Question: I'm currently fiddling with a Windows Phone 8 Gui but i have run into some problems. The idea is rather simple:
There's a scrollviewer in the App that has 3 items in it. One of them (A) is always visible and has a fixed height. The two others (B and C) are supposed to have a dynamic height that uses the rest of the available screenspace in the scrollviewer (see sketch)

I have not been able to either
1) Find a XAML definitions that allows me to set-up the layout in the described way. The main Problem is getting the content in the scrollviewer to automatically have the correct height for the scrolling to happen and everything to line up exactly.
or
2) Dynamically set the correct height for all items in the code behind. My main problem here is getting the heights of the dynamically sized objects. Whatever i try i either get 0,0 or 0 or NaN.
here is the XAML code i have so far
'''
<phone:PhoneApplicationPage
x:Class="PhoneApp1.MainPage"
xmlns="http://schemas.microsoft.com/winfx/2006/xaml/presentation"
xmlns:x="http://schemas.microsoft.com/winfx/2006/xaml"
xmlns:phone="clr-namespace:Microsoft.Phone.Controls;assembly=Microsoft.Phone"
xmlns:shell="clr-namespace:Microsoft.Phone.Shell;assembly=Microsoft.Phone"
xmlns:d="http://schemas.microsoft.com/expression/blend/2008"
xmlns:mc="http://schemas.openxmlformats.org/markup-compatibility/2006"
mc:Ignorable="d"
FontFamily="{StaticResource PhoneFontFamilyNormal}"
FontSize="{StaticResource PhoneFontSizeNormal}"
Foreground="{StaticResource PhoneForegroundBrush}"
SupportedOrientations="Portrait" Orientation="Portrait"
shell:SystemTray.IsVisible="True">
<Grid x:Name="LayoutRoot" Background="Transparent">
<Grid.RowDefinitions>
<RowDefinition Height="224"/>
<RowDefinition/>
</Grid.RowDefinitions>
<StackPanel x:Name="TitlePanel" Grid.Row="0" Margin="0,0,0,108">
<TextBlock x:Name="subtitle" Text="Help Me" Style="{StaticResource PhoneTextNormalStyle}" Margin="12,0"/>
<TextBlock x:Name="title" Margin="0" Style="{StaticResource PhoneTextTitle1Style}">
<Run Text="StackOverflow"/>
<Run Text="!"/>
</TextBlock>
</StackPanel>
<Grid x:Name="ContentPanel" Margin="0,136,0,0" Grid.RowSpan="2">
<ScrollViewer x:Name="mainScrollViewer" HorizontalAlignment="Left" VerticalAlignment="Top" Height="633" Margin="0">
<Grid x:Name="contentGrid" HorizontalAlignment="Left" VerticalAlignment="Center">
<Grid.RowDefinitions>
<RowDefinition Height="*"/>
<RowDefinition Height="300"/>
<RowDefinition Height="*"/>
</Grid.RowDefinitions>
<!--Here are my Elements A, B, C -->
<Image x:Name="element_B" Grid.Row="0" Stretch="Fill" Source="/Assets/b5xhG.png"/>
<Image x:Name="element_A" Grid.Row="1" Stretch="Fill" Source="/Assets/b5xhG.png"/>
<Image x:Name="element_C" Grid.Row="2" Stretch="Fill" Source="/Assets/b5xhG.png"/>
</Grid>
</ScrollViewer>
</Grid>
</Grid>
</phone:PhoneApplicationPage>
'''
and here's my minimal code behind
'''
using System;
using System.Collections.Generic;
using System.Linq;
using System.Net;
using System.Windows;
using System.Windows.Controls;
using System.Windows.Navigation;
using Microsoft.Phone.Controls;
using Microsoft.Phone.Shell;
using PhoneApp1.Resources;
namespace PhoneApp1
{
public partial class MainPage : PhoneApplicationPage
{
// Konstruktor
public MainPage()
{
InitializeComponent();
/*when the app starts, the height of the ContentGrid should be equal to the height of the Scrollviewer,
* therefore the height that element A and B should be together*/
var BAndCHeight = contentGrid.Height - element_A.Height;
/*with that in mind, the new height of the Content in the Scrollviewer should be */
var contentGridSupposedHeight = 2 * BAndCHeight + element_A.Height;
}
}
}
'''
Can anyone give me a hint how this is supposed to be done? Maybe I'm missing something. If not, how do i get the correct heights of the Elements so i can scale them myself?
Thanks for your help!
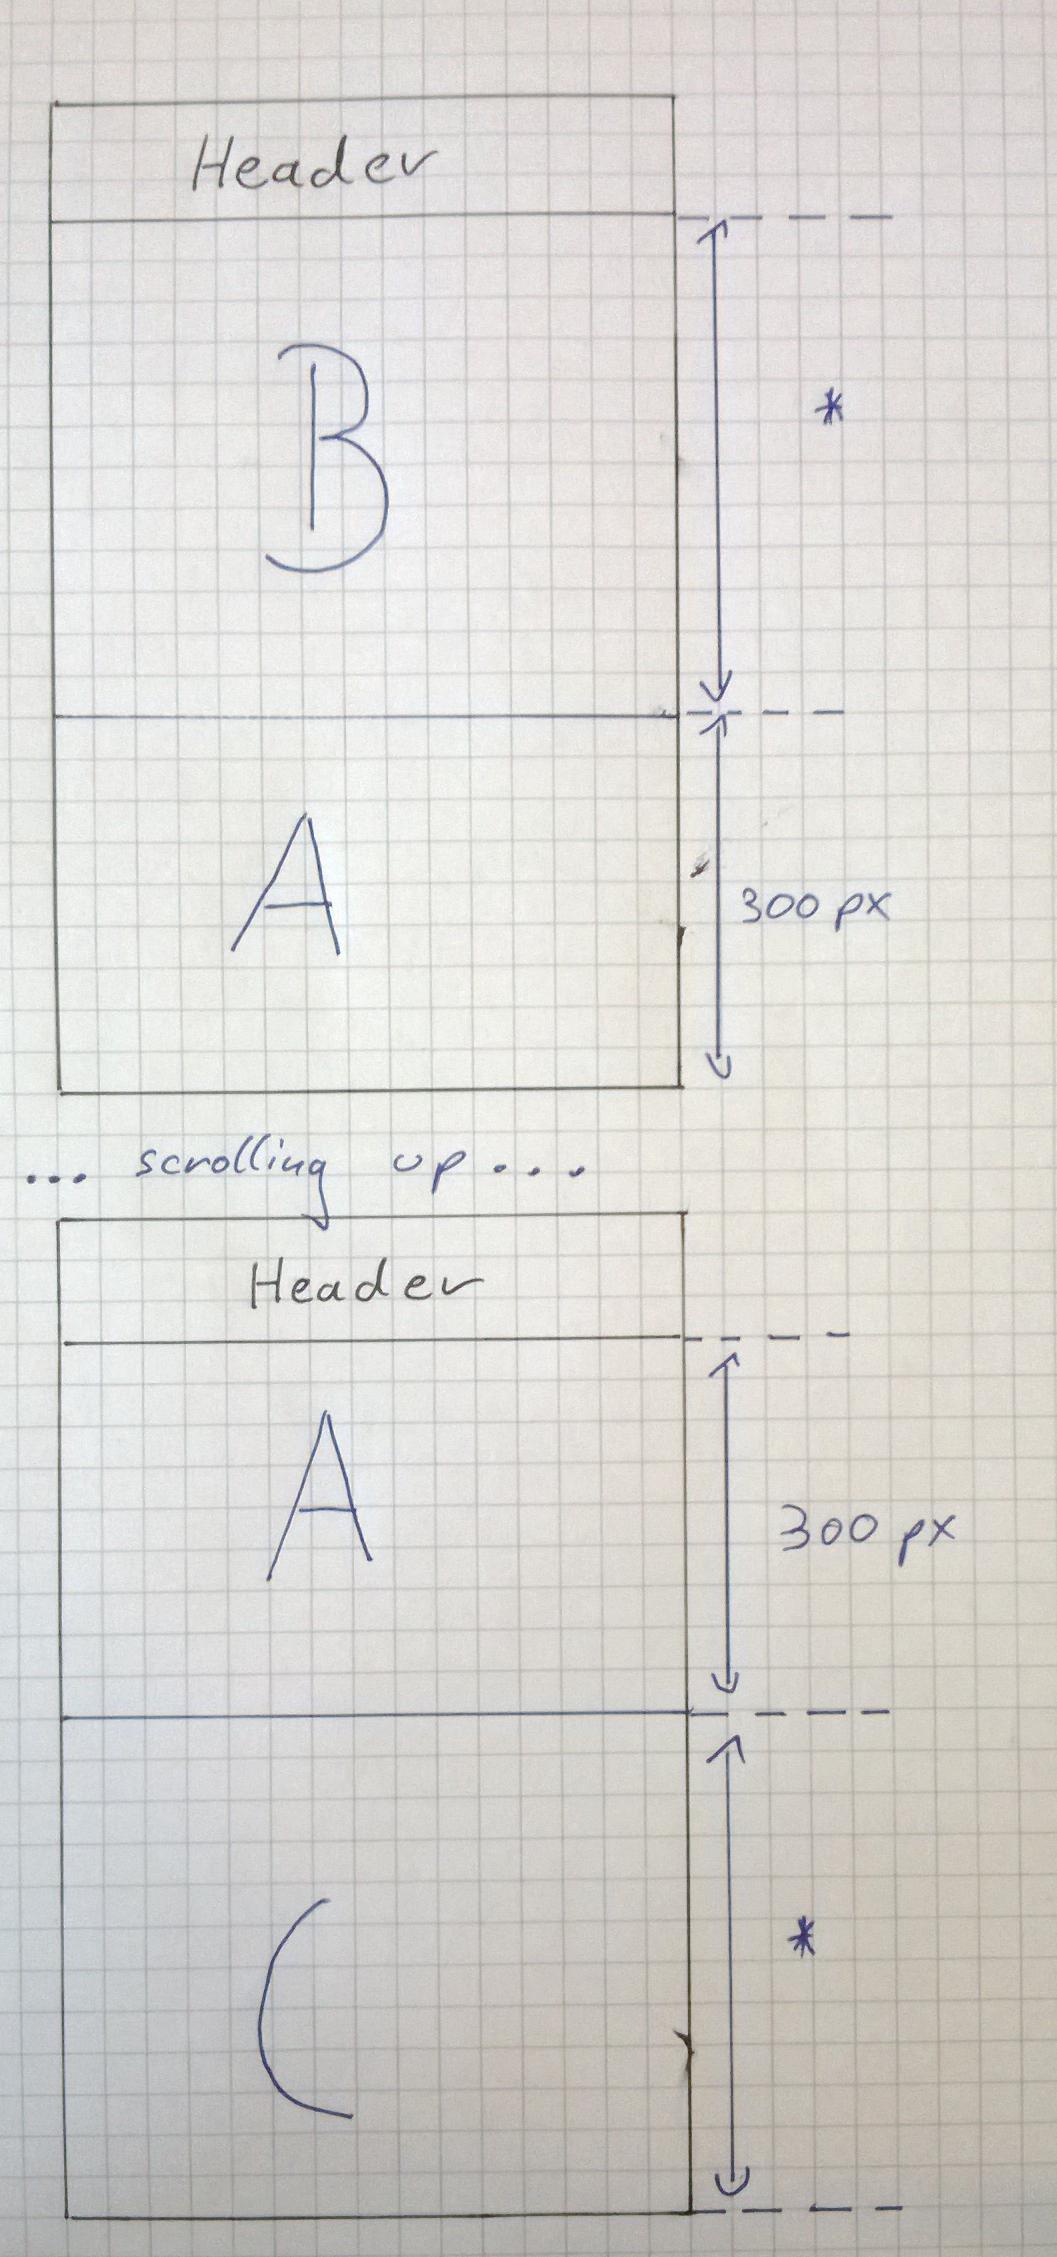
Answer: You may want to try ActualHeight instead of Height.
This Should give the current height of the elements.
'''
var BAndCHeight = contentGrid.ActualHeight - element_A.ActualHeight;
'''
This may only be used during or after the Loaded event because the elements are actually rendered during the Loaded event.
I hope this helps.